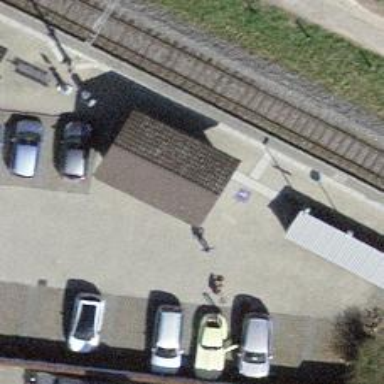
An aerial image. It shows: Railway halt.